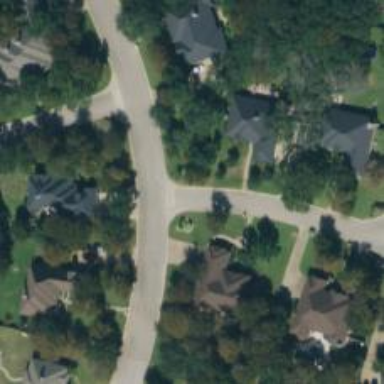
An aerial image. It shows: Smooth asphalt road in residential area.